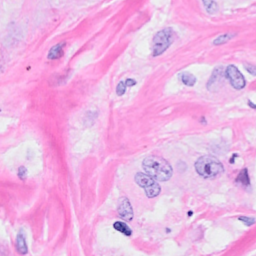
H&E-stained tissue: Breast